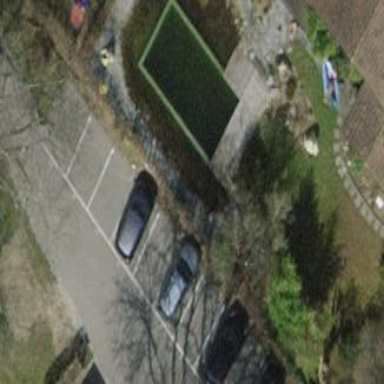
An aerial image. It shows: Swimming pool located in leisure land.